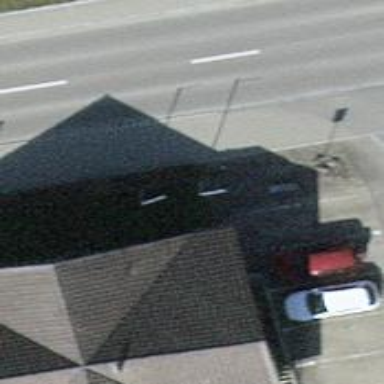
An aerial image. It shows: Flagpole which is man-made.